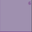
Piece: xx